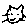
Label: cat